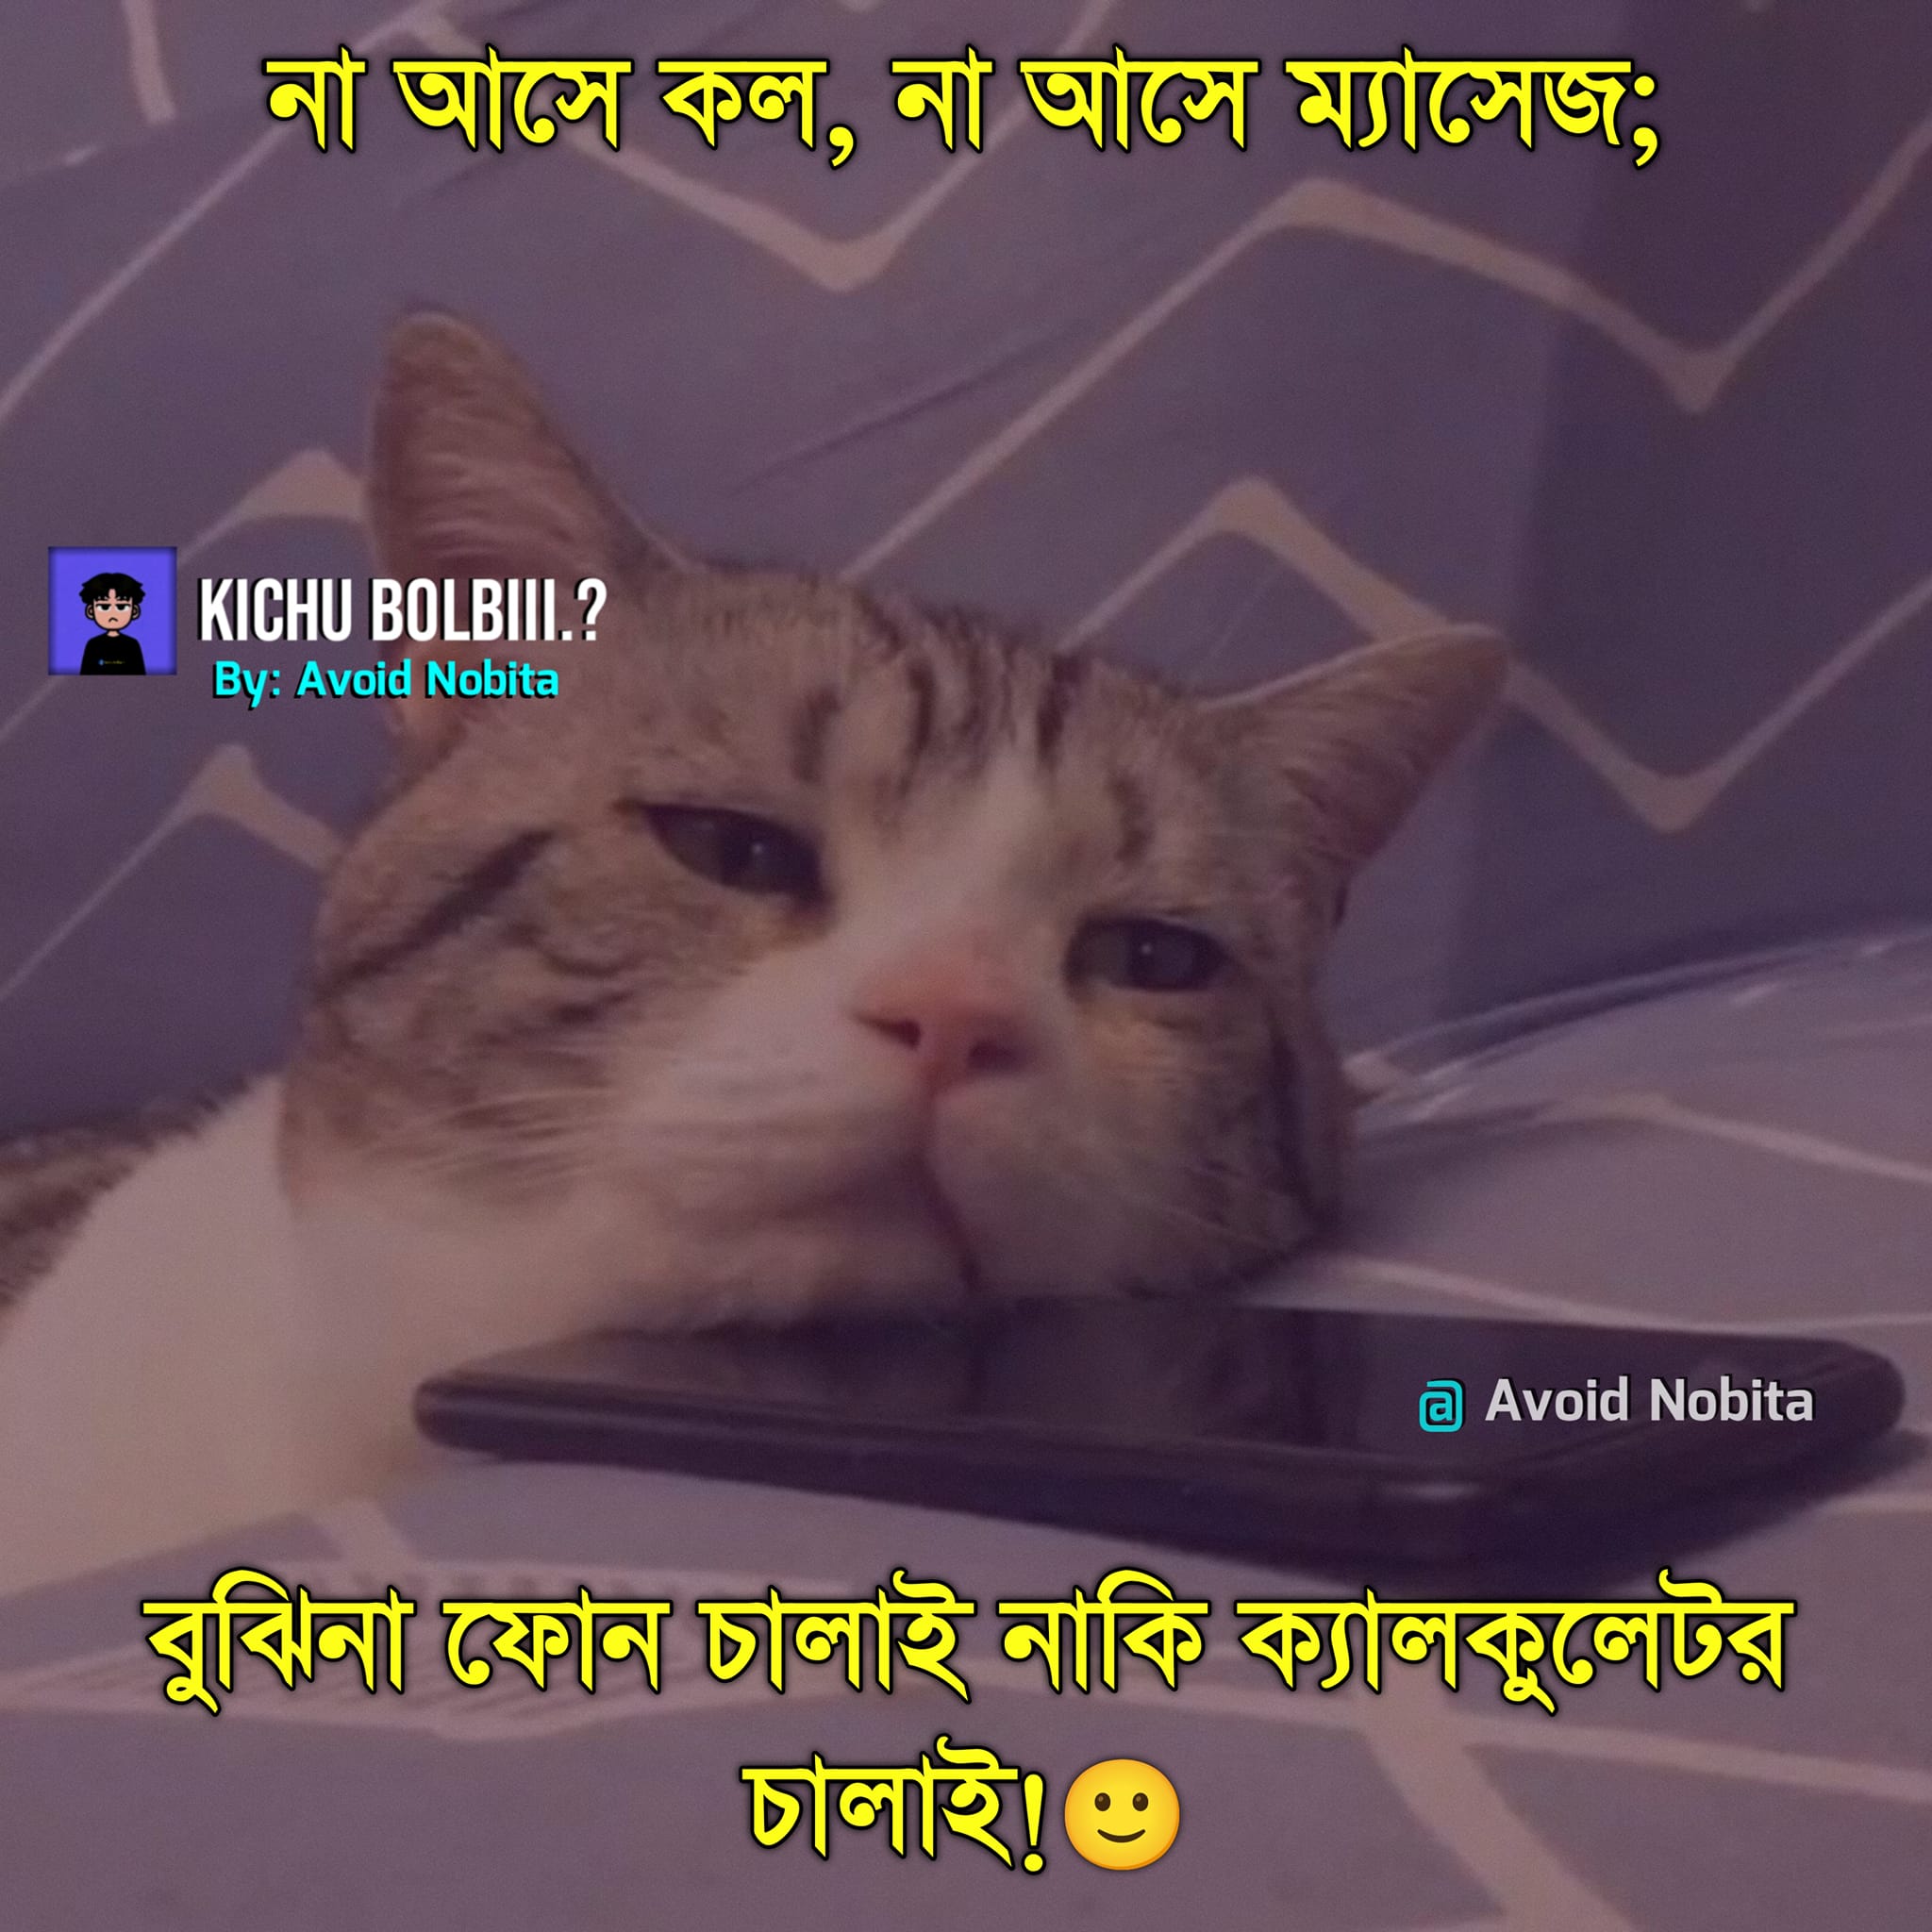
Text: না আসে কল না আসে ম্যাসেজ বুঝিনা ফোন চালাই নাকি ক্যালকুলেটর চালাই
Label: Non Hate